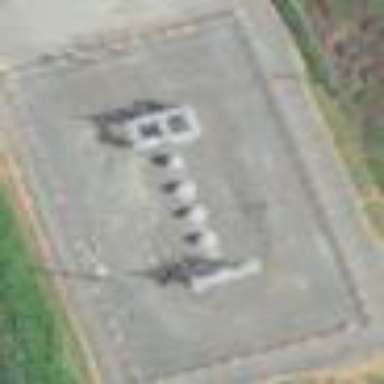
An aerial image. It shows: Distribution level power substation surrounded by fence.